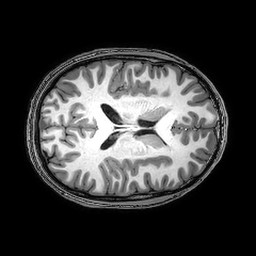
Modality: T1w
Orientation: axial
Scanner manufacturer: philips
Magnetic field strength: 3 T
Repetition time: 0.008182 s
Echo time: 0.00377 s